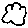
Label: cloud